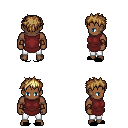
a pixel art fantasy rpg character, male body template, human, dark skin, maroon tunic, white pants, blonde bedhead hairstyle, leather bracers, black slippers, four views (front, back, left, right), 2x2 character sprite sheet, small pixel art, hard edges, no anti-aliasing